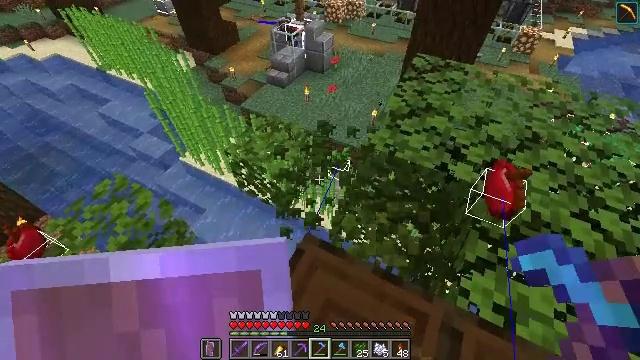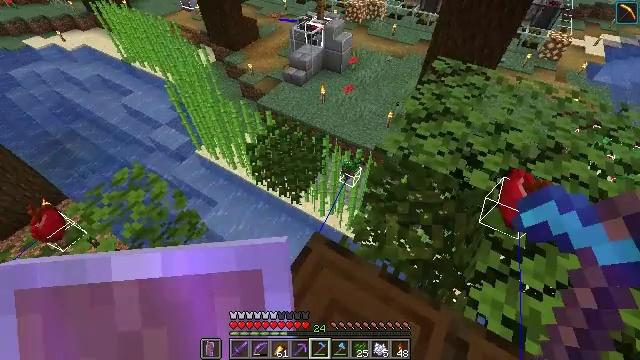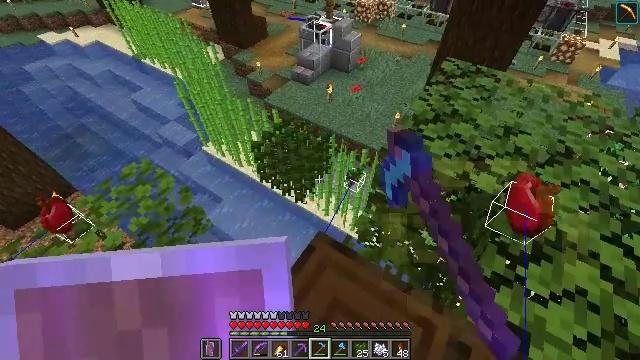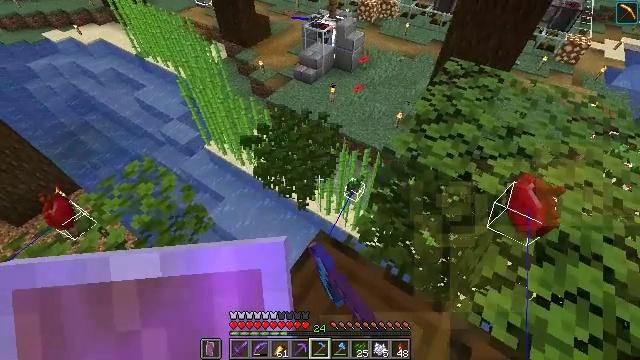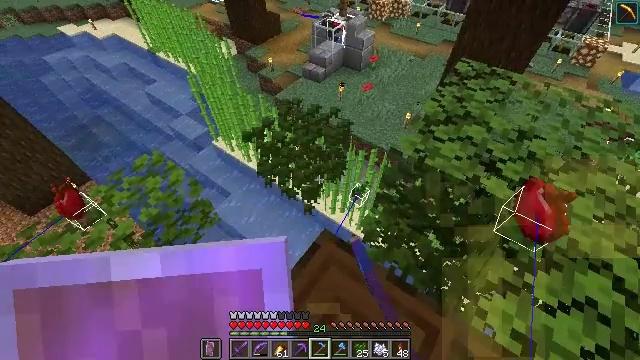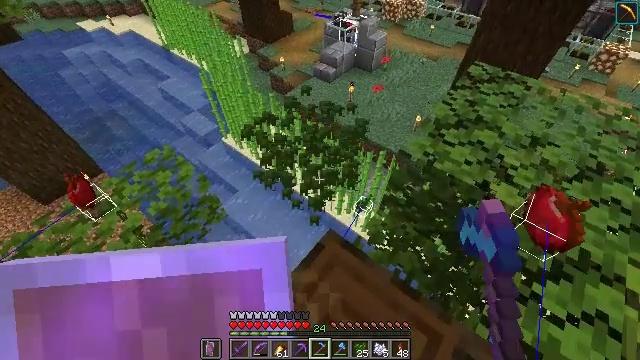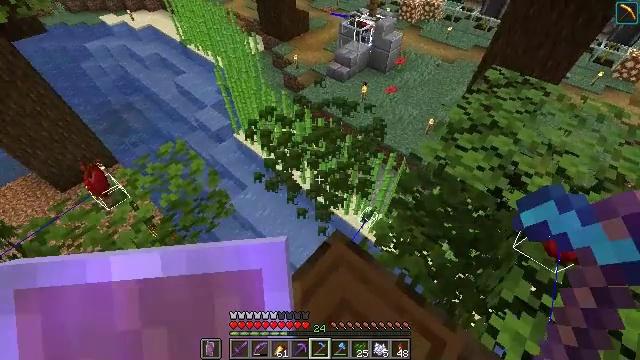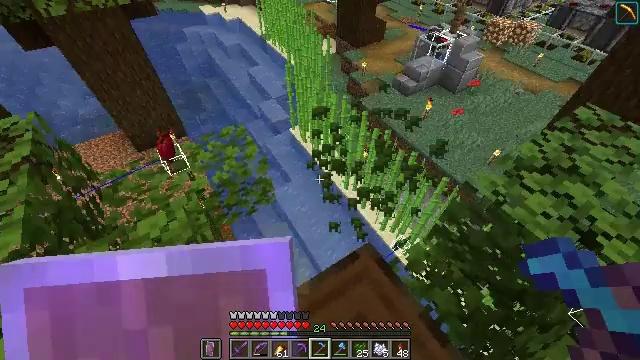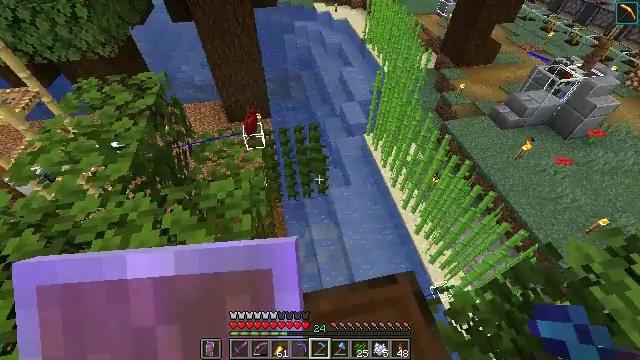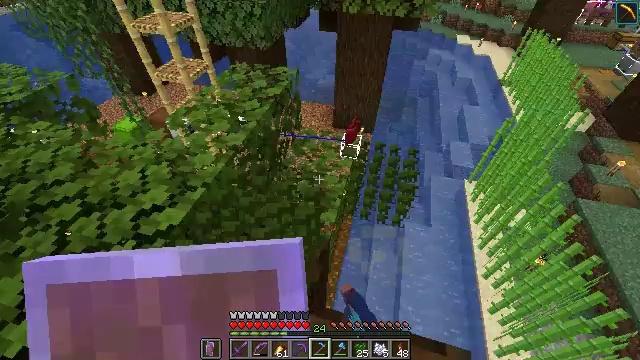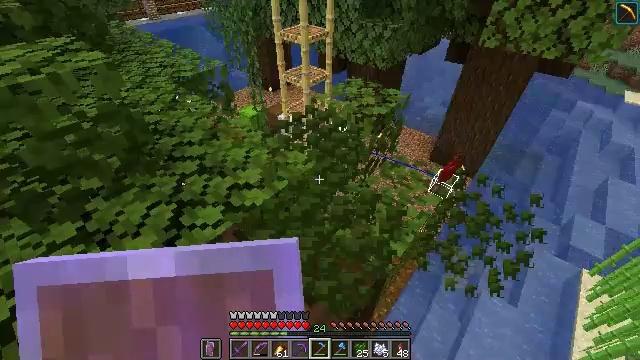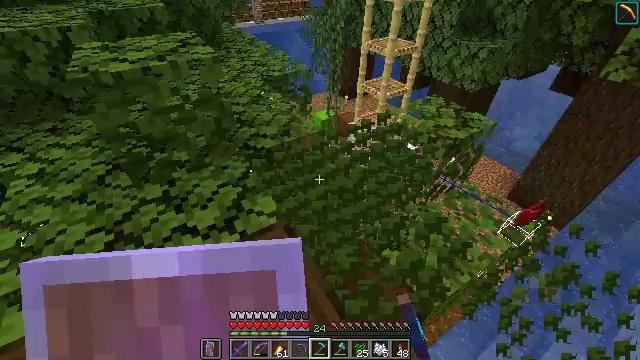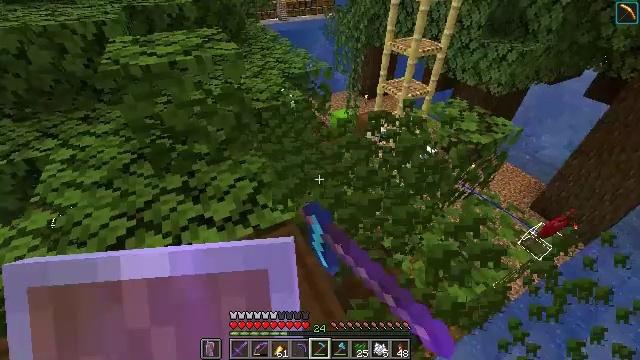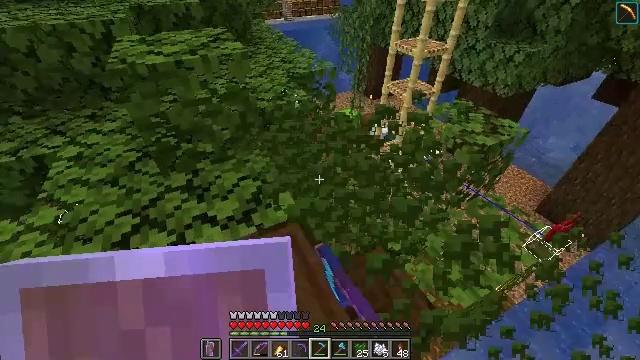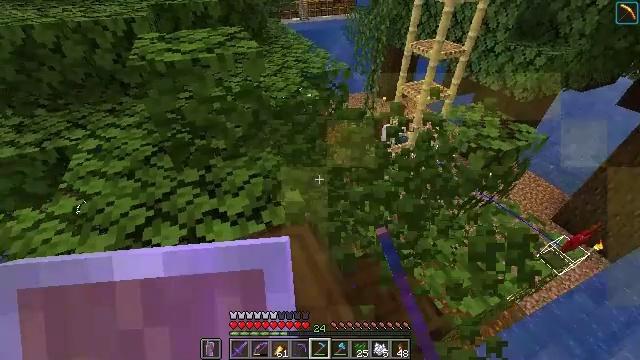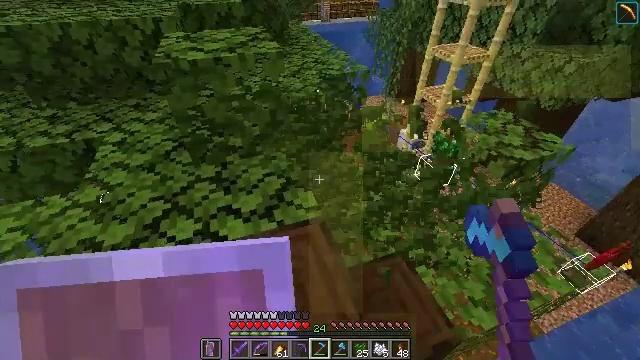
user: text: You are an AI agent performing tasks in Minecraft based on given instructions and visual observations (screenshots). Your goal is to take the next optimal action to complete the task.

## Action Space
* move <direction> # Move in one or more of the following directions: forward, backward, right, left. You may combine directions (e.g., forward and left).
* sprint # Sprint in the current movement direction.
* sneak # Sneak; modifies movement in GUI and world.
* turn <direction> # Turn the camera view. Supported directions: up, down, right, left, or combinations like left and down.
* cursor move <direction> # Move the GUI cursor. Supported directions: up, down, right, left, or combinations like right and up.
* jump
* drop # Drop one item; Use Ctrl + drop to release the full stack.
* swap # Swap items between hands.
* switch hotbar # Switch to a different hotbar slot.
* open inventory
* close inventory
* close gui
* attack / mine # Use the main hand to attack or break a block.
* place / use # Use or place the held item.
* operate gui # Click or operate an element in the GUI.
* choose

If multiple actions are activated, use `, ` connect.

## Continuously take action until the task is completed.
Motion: motion action
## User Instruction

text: Use shears to efficiently mine dark oak leaves.
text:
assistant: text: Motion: turn left, attack / mine
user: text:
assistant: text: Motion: turn left, attack / mine
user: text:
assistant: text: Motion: attack / mine
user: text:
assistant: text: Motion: turn left, attack / mine
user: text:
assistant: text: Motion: turn left, attack / mine
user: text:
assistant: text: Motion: turn left, attack / mine
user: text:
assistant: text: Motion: turn left and up, attack / mine
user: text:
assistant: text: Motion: turn left, attack / mine
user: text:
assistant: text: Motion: turn left and up, attack / mine
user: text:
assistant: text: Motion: turn left and up, attack / mine
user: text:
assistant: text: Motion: turn left and up, attack / mine
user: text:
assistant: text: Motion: turn left, attack / mine
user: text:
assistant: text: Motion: turn left, attack / mine
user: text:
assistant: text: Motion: turn left, attack / mine
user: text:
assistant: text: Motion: turn left, attack / mine
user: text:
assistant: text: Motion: turn left and up, attack / mine
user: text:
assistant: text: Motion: turn left and up, attack / mine
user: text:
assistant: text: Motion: turn left and up, attack / mine
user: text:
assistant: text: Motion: turn left and up, attack / mine
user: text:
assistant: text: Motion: turn left and up, attack / mine
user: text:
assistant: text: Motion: turn left, attack / mine
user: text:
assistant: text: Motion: turn left, attack / mine
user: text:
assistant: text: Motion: attack / mine
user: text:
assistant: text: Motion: move forward, attack / mine
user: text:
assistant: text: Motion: move forward, turn left and down, attack / mine
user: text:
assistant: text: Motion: move forward, turn left and down, attack / mine
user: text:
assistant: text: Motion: move forward, attack / mine
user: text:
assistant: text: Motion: move forward, attack / mine
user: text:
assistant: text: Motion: attack / mine
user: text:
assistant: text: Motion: turn left and down, attack / mine